Question: I have multiple graphs per chart and for some unknown(to me) reason each graph is connected by the start and the end points of it e.g.

Simple question: How to remove it? I couldn't find anything in the documentation that controls it.
My code as follows:
'''
lineChart = function(id, period) {
var chart, data = [];
var cData = chartData[id];
AmCharts.ready(function() {
for (item in cData) {
var i = cData[item];
data.push({
date: new Date(i.date),
impressions: i.impressions,
clicks: i.clicks,
conversions: i.conversions,
ctr: i.ctr,
profit: i.profit,
cost: i.cost,
revenue: i.revenue
});
}
chart = new AmCharts.AmSerialChart();
chart.dataProvider = data;
chart.categoryField = "date";
chart.balloon.color = "#000000";
// AXES
// category
var categoryAxis = chart.categoryAxis;
categoryAxis.fillAlpha = 1;
categoryAxis.fillColor = "#FAFAFA";
categoryAxis.gridAlpha = 0;
categoryAxis.axisAlpha = 0;
categoryAxis.minPeriod = period;
categoryAxis.parseDates = true;
categoryAxis.gridPosition = "start";
categoryAxis.position = "bottom";
// value
var valueAxis = new AmCharts.ValueAxis();
valueAxis.dashLength = 5;
valueAxis.axisAlpha = 0;
valueAxis.integersOnly = true;
valueAxis.gridCount = 10;
chart.addValueAxis(valueAxis);
// GRAPHS
// Impressions graph
var graph = new AmCharts.AmGraph();
graph.title = "Impressions";
graph.valueField = "impressions";
graph.balloonText = "[[title]]: [[value]]";
//graph.lineAlpha = 1;
graph.bullet = "round";
chart.addGraph(graph);
// Clicks graph
var graph = new AmCharts.AmGraph();
graph.title = "Clicks";
graph.valueField = "clicks";
graph.balloonText = "[[title]]: [[value]]";
graph.bullet = "round";
chart.addGraph(graph);
// Conversions graph
var graph = new AmCharts.AmGraph();
graph.title = "Conversion";
graph.valueField = "conversions";
graph.balloonText = "[[title]]: [[value]]";
graph.bullet = "round";
chart.addGraph(graph);
// LEGEND
var legend = new AmCharts.AmLegend();
legend.markerType = "circle";
chart.addLegend(legend);
var chartCursor = new AmCharts.ChartCursor();
chartCursor.cursorPosition = "mouse";
if(period == 'hh')
chartCursor.categoryBalloonDateFormat = "MMM DD, JJ:00";
chart.addChartCursor(chartCursor);
// WRITE
chart.write(id);
});
};
'''
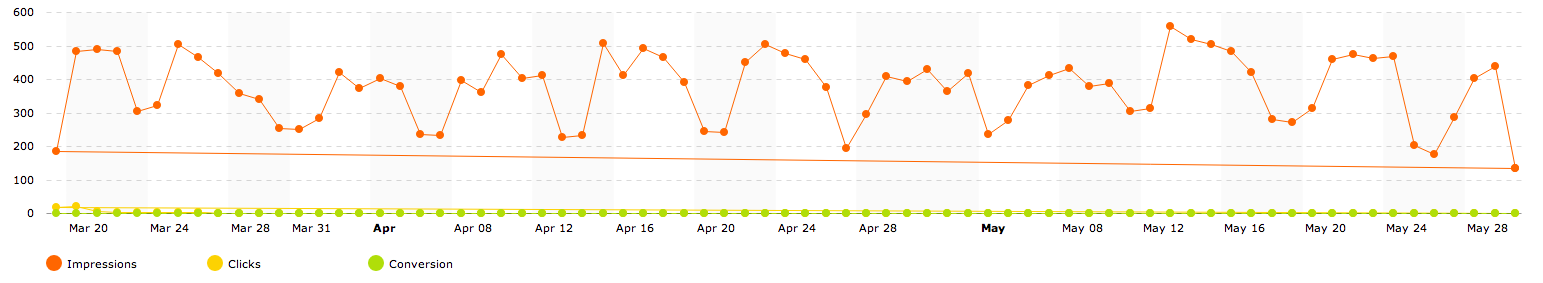
Answer: The problem was that each chart was rendered within it's own 'AmCharts.ready' method. The documentation states that it's allowed, however it didn't work for me, therefore I wrapped all rendering within one 'ready' method and the issue was fixed.